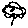
Label: flower